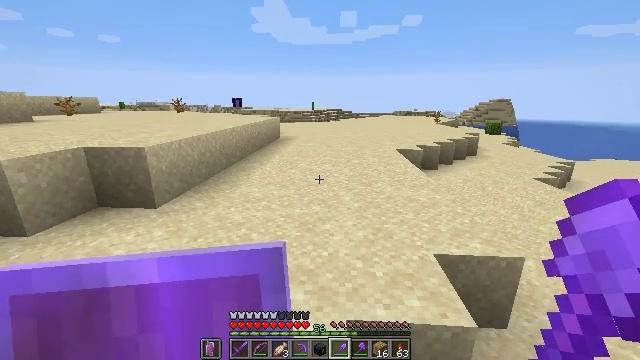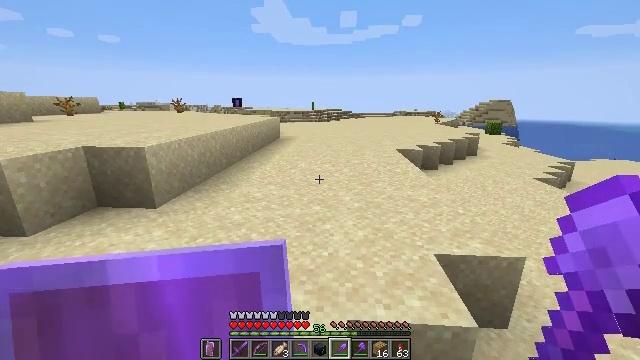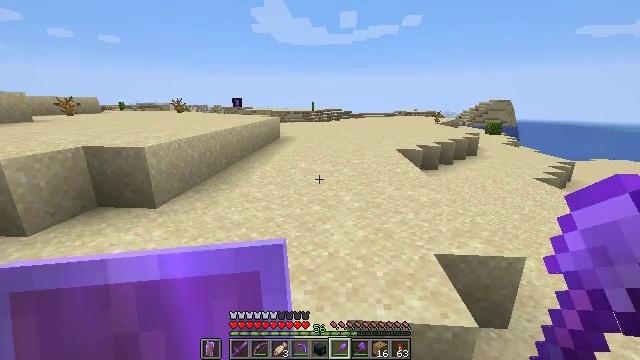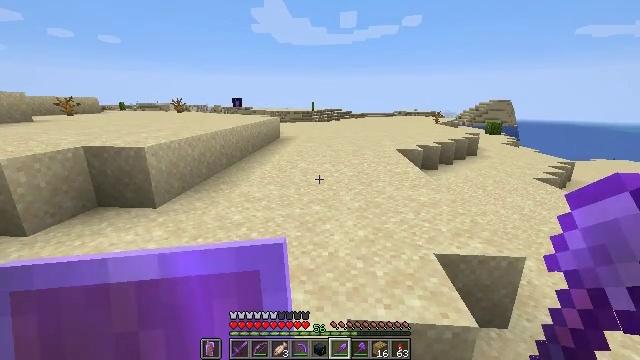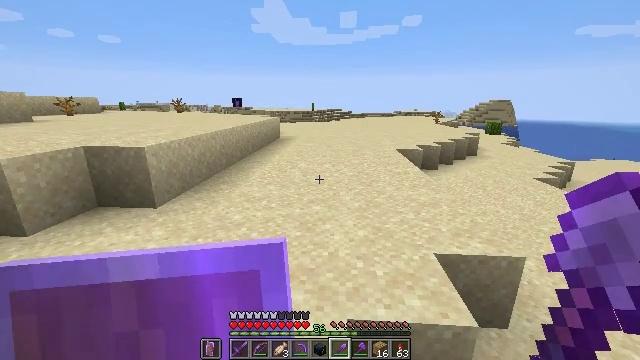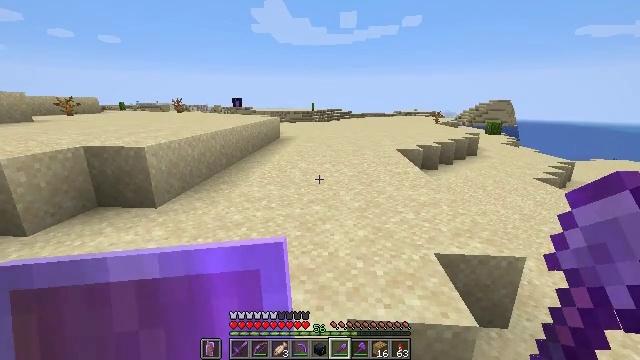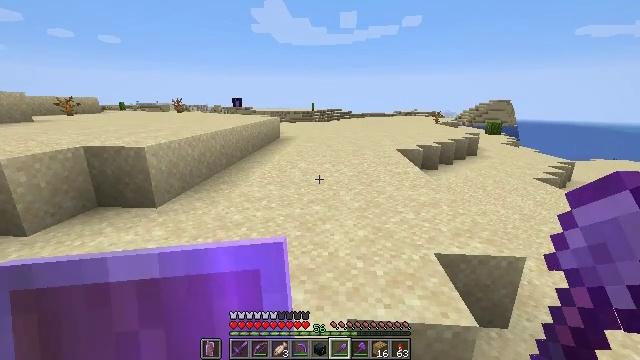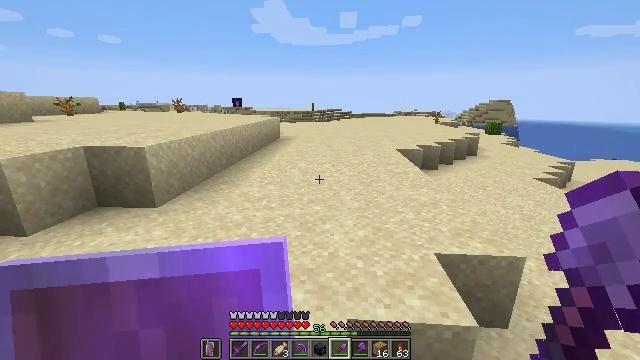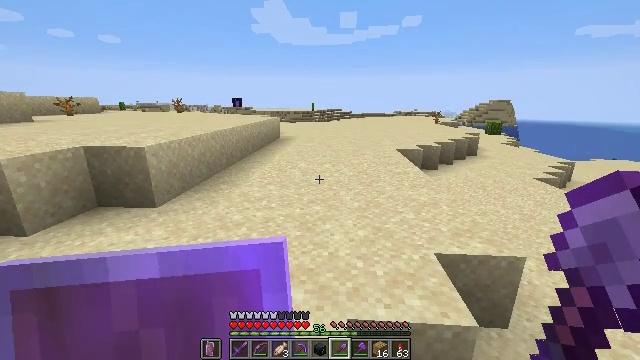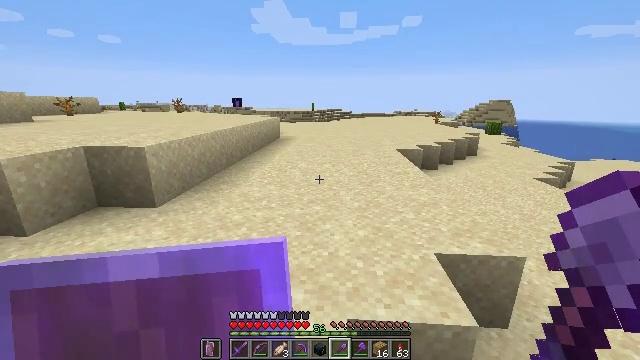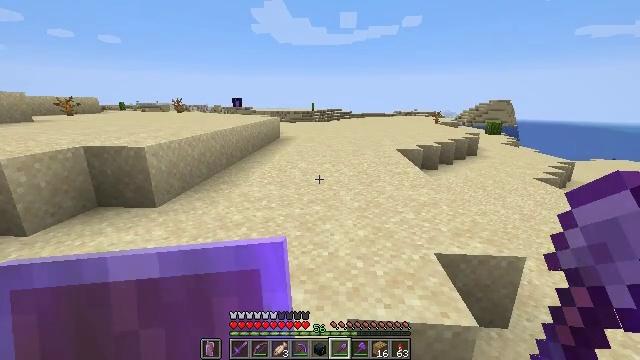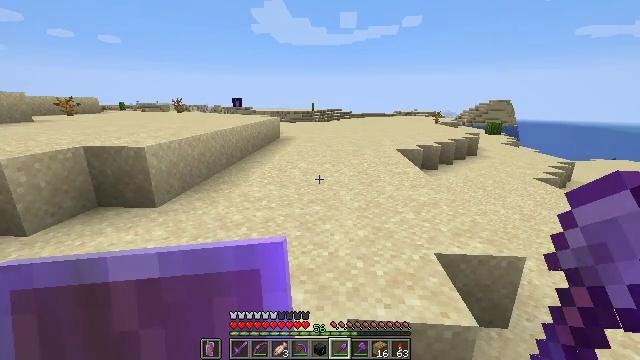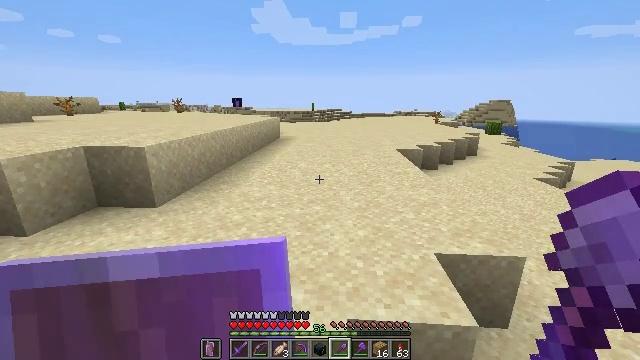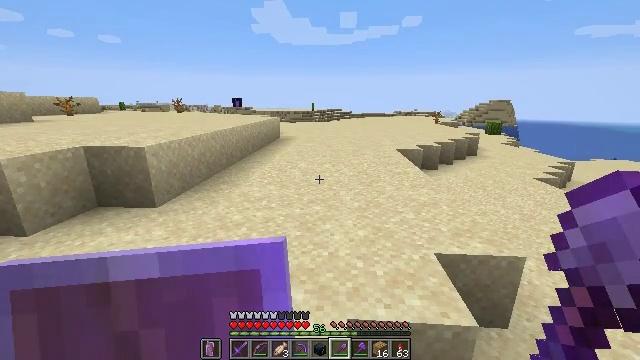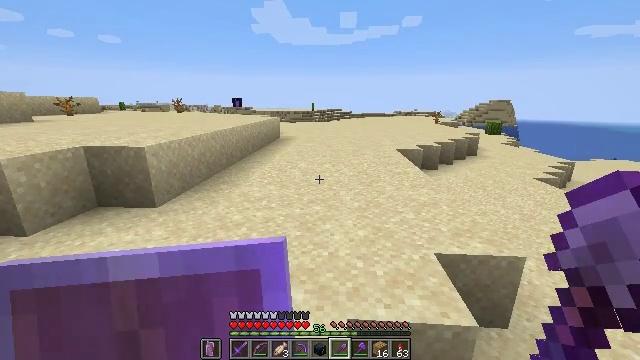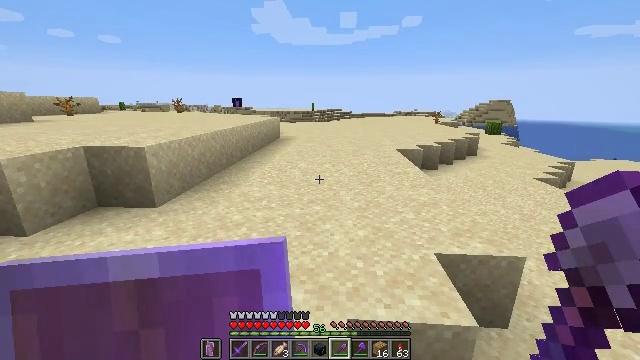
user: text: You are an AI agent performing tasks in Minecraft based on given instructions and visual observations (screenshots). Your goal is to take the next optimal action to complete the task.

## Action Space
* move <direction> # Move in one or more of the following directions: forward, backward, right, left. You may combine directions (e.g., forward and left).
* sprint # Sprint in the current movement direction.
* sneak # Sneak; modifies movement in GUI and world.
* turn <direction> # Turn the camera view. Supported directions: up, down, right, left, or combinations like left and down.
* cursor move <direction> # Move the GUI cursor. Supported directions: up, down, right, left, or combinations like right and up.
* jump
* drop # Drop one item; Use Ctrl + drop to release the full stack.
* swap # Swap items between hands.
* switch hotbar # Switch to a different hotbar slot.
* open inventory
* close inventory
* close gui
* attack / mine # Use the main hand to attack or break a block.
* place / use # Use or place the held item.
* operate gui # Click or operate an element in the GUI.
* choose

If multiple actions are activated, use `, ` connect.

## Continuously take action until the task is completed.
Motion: motion action
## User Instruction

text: Collect gravel for your inventory.
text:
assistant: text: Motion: no_op
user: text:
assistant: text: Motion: no_op
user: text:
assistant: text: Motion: no_op
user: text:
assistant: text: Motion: no_op
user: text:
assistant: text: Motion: no_op
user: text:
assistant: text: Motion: no_op
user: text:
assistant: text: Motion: no_op
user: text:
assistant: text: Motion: no_op
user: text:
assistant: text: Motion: no_op
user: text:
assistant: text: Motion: no_op
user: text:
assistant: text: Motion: no_op
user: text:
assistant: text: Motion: no_op
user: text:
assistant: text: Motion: no_op
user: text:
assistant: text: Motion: no_op
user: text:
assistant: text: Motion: no_op
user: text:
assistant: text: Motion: no_op
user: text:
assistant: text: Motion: turn right
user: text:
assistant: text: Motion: turn right and up
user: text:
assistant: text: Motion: turn right
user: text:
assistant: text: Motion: turn right
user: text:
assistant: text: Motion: no_op
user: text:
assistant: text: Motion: no_op
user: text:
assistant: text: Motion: turn right
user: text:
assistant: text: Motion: turn right
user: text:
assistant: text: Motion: no_op
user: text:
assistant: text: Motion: no_op
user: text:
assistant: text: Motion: no_op
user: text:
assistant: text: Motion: no_op
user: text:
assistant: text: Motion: no_op
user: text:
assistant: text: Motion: no_op